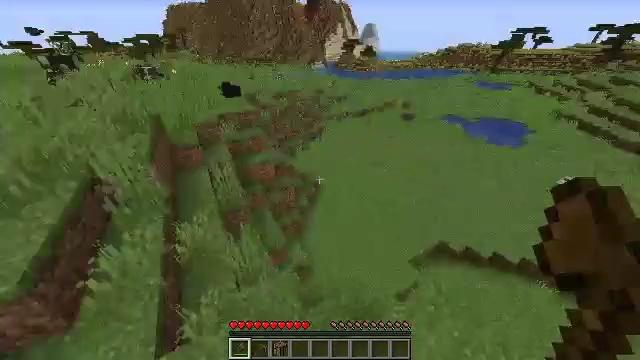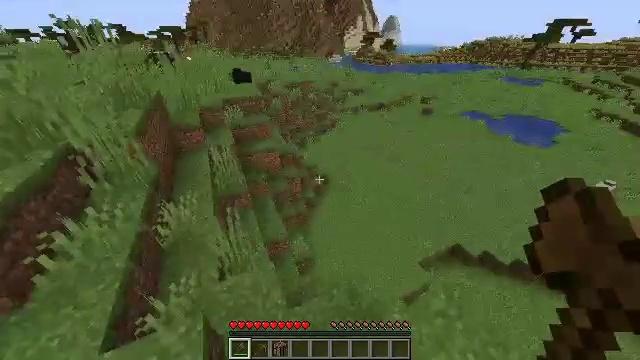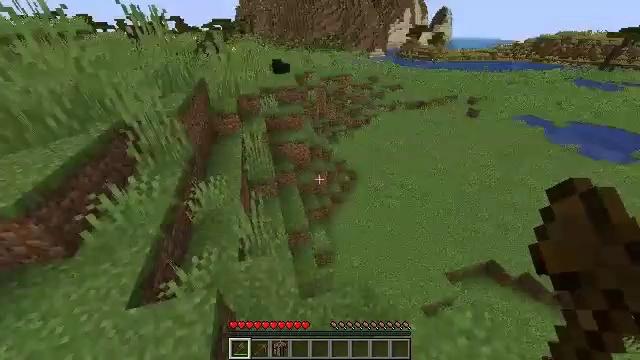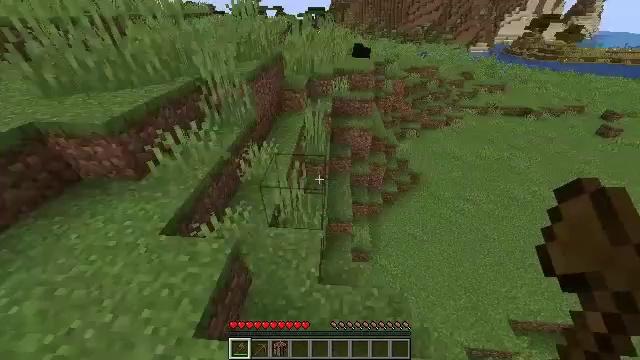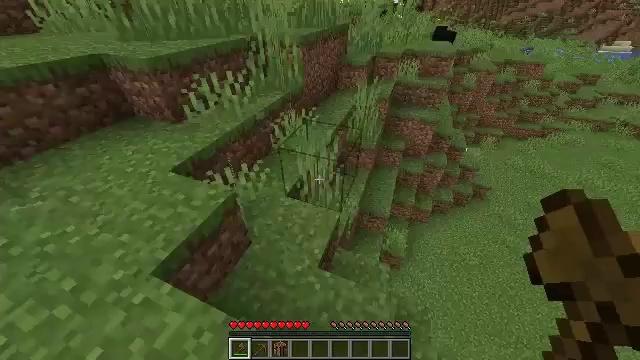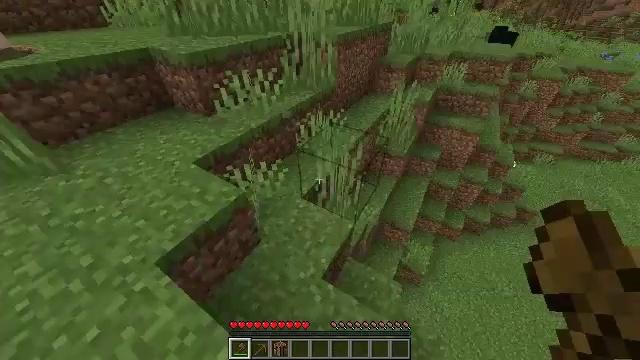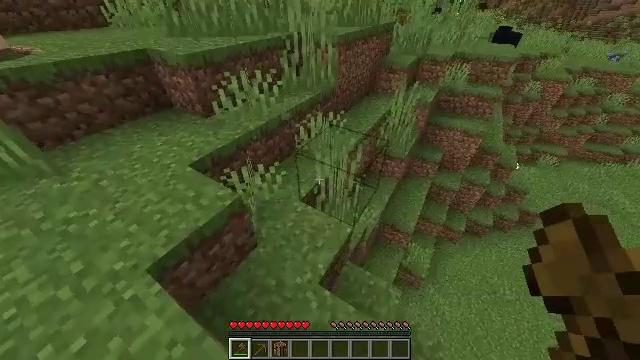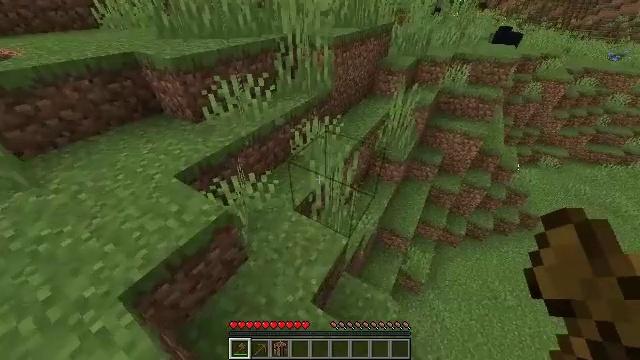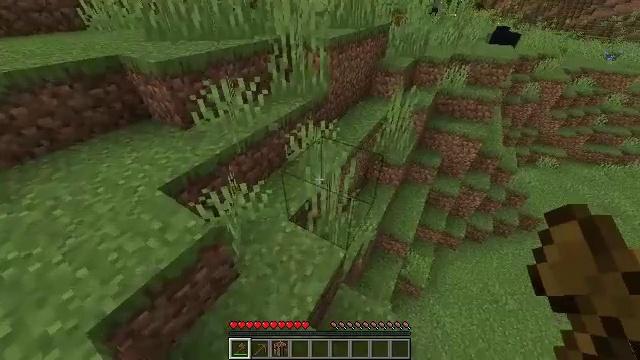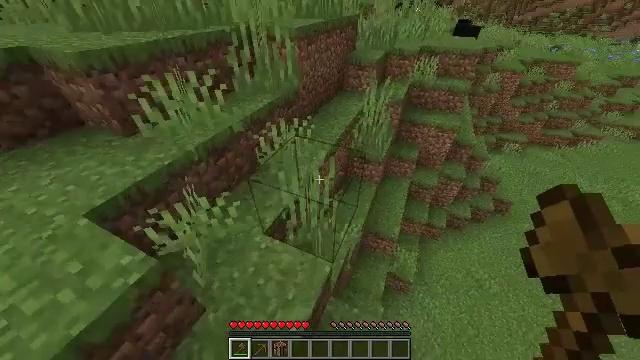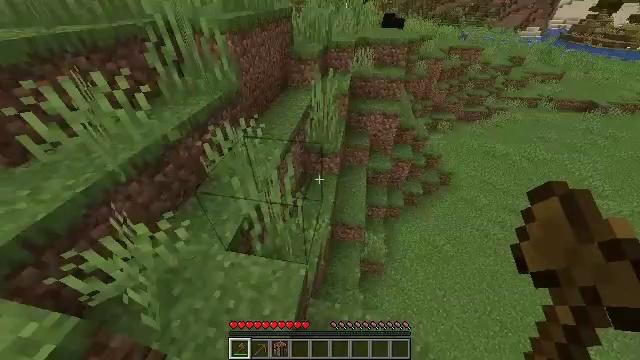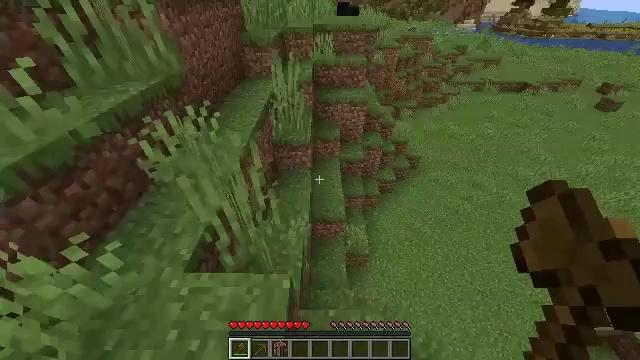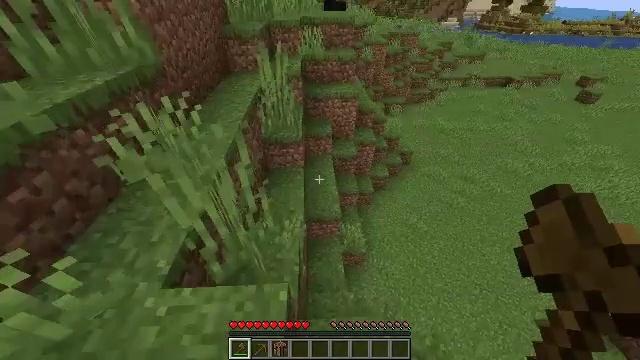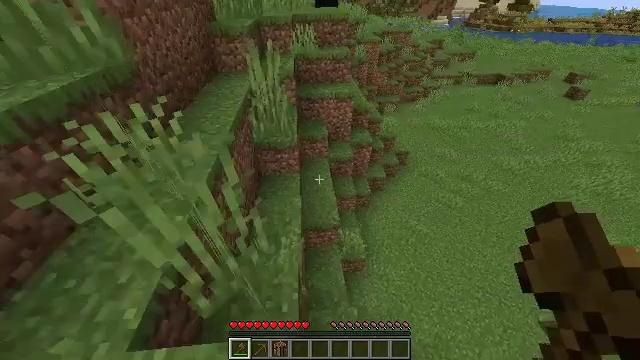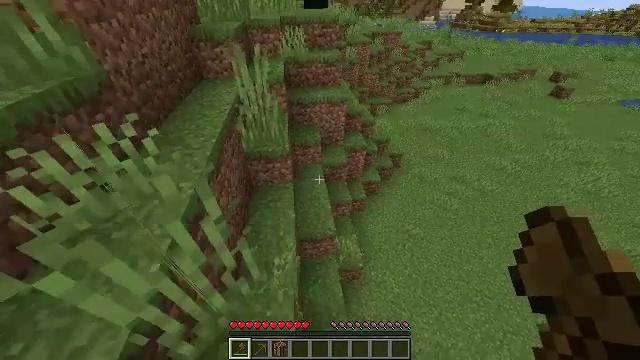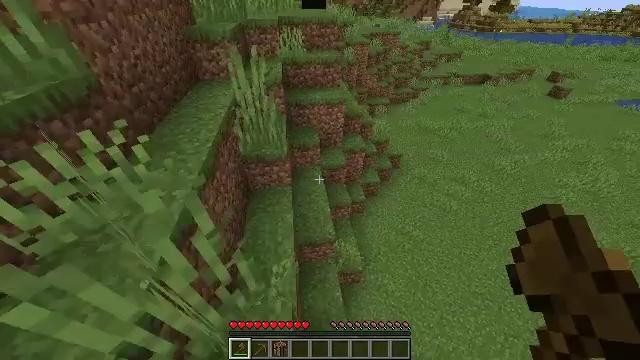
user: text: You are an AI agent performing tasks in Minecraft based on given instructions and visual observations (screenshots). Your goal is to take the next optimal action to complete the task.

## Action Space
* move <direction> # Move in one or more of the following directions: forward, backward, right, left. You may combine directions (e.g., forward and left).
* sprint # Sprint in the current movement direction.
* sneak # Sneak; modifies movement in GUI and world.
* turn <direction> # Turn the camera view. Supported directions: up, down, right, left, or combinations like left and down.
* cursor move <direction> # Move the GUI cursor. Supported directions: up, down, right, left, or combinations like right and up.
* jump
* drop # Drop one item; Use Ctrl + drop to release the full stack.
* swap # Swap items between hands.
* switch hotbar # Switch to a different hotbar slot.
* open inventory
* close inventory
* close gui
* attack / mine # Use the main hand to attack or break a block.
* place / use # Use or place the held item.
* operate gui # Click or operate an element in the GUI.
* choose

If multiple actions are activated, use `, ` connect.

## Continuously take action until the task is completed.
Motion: motion action
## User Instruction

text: Attack the orange bed to pick it up.
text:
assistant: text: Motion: move forward, sprint, turn left and down
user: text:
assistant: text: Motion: move forward, sprint, turn left and down
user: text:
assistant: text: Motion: move forward, sprint, turn left and down
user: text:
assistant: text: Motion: move forward, sprint, turn left and down
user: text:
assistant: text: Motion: move forward, sprint, turn left
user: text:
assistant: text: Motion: move forward, sprint
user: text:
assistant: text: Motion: move forward, sprint
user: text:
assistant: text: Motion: move forward, sprint
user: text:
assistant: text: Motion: move forward, sprint, turn right
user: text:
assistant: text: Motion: move forward, sprint, turn right
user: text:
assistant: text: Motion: move forward, sprint, turn right
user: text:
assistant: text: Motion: move forward, sprint, turn right
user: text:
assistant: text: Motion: move forward, sprint, turn right
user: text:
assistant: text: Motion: move forward, sprint, turn right
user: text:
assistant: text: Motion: move forward, sprint
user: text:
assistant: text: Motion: move forward, sprint
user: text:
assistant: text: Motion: move forward, sprint
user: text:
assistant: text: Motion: move forward, sprint
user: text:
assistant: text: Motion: move forward, sprint, turn right
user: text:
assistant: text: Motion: move forward, sprint, turn right
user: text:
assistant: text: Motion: move forward, sprint
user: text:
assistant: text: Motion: move forward, sprint
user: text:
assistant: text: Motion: move forward, sprint
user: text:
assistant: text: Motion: move forward, sprint
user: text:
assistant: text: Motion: move forward, sprint, turn right
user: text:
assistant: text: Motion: move forward, sprint, turn right
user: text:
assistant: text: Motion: move forward, sprint, turn right
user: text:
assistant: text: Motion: move forward, sprint, turn right and up
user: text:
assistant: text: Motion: move forward, sprint, turn right
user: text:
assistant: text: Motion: move forward, sprint, open inventory